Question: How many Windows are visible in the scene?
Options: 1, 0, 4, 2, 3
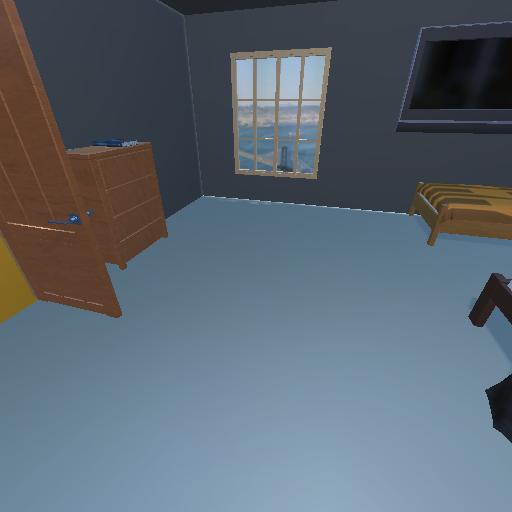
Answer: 1